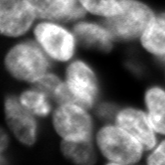
Tissue sample: ovarian
Magnification: 5.0x
Cell type: T cells
Senescence state: normal